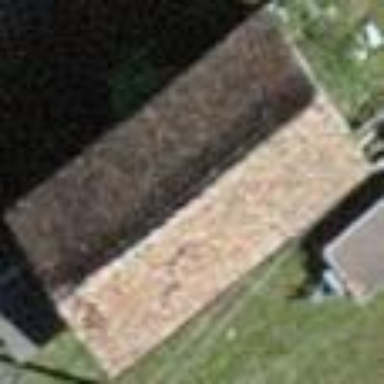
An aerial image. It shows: Rural barn.